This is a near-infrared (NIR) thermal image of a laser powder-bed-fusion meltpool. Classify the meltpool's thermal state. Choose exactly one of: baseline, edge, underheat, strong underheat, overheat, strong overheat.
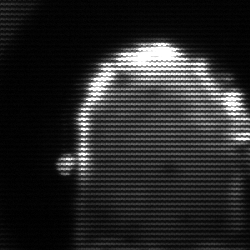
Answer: baseline